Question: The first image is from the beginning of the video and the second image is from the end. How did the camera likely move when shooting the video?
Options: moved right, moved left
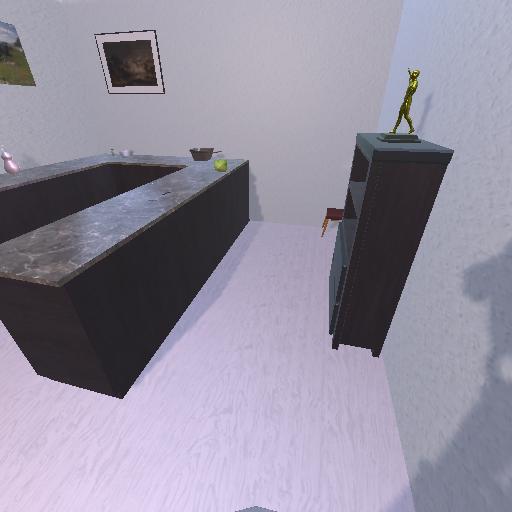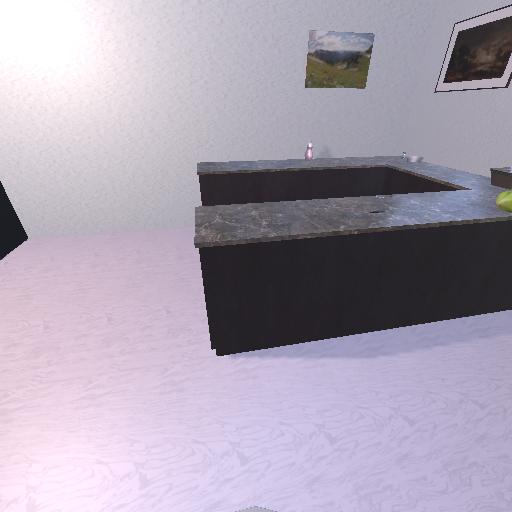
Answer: moved right